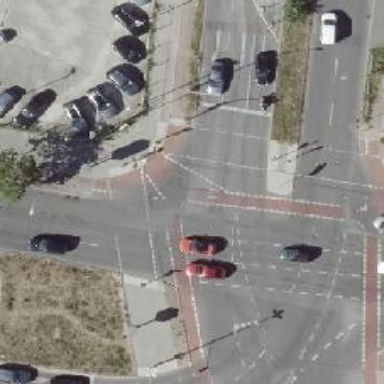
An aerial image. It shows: Asphalt footway with crossing controlled by traffic signals.